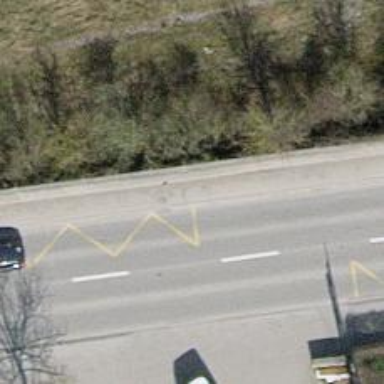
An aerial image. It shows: Asphalt sidewalk leading to platform for public transport.